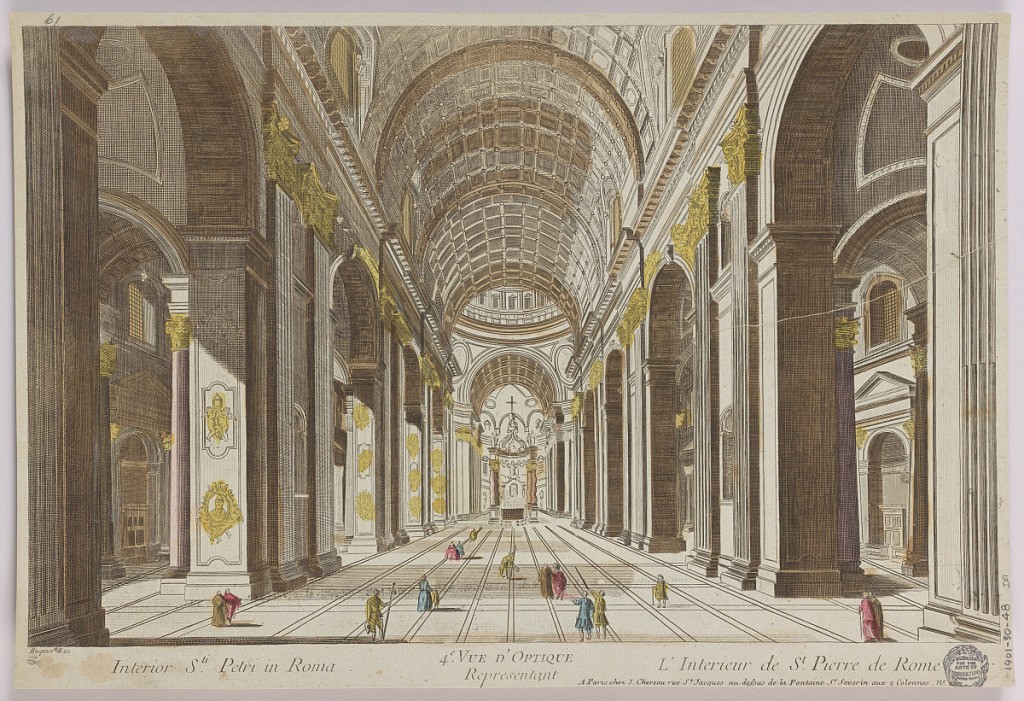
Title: Peep-show, Vue d'Optique Representant Interior Sti Petri in Roma L'Interieur de St. Pierre de Rome
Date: ca. 1750
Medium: Engraving in ink with washes of watercolor on paper, mounted on scrapbook page
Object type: Print
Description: Peep-show print